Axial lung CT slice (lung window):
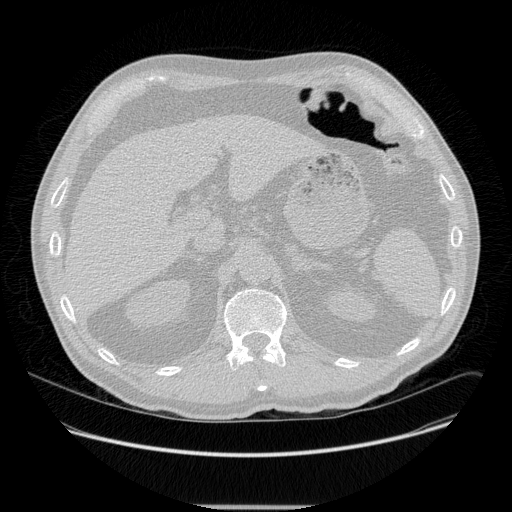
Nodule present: no